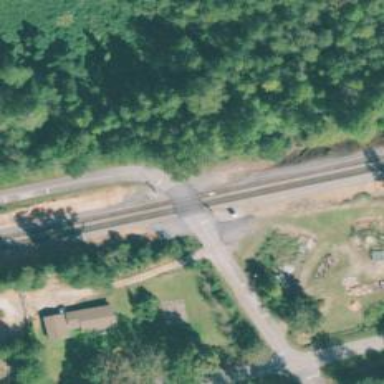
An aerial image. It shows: Level crossing with lights at railway intersection.